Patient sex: M
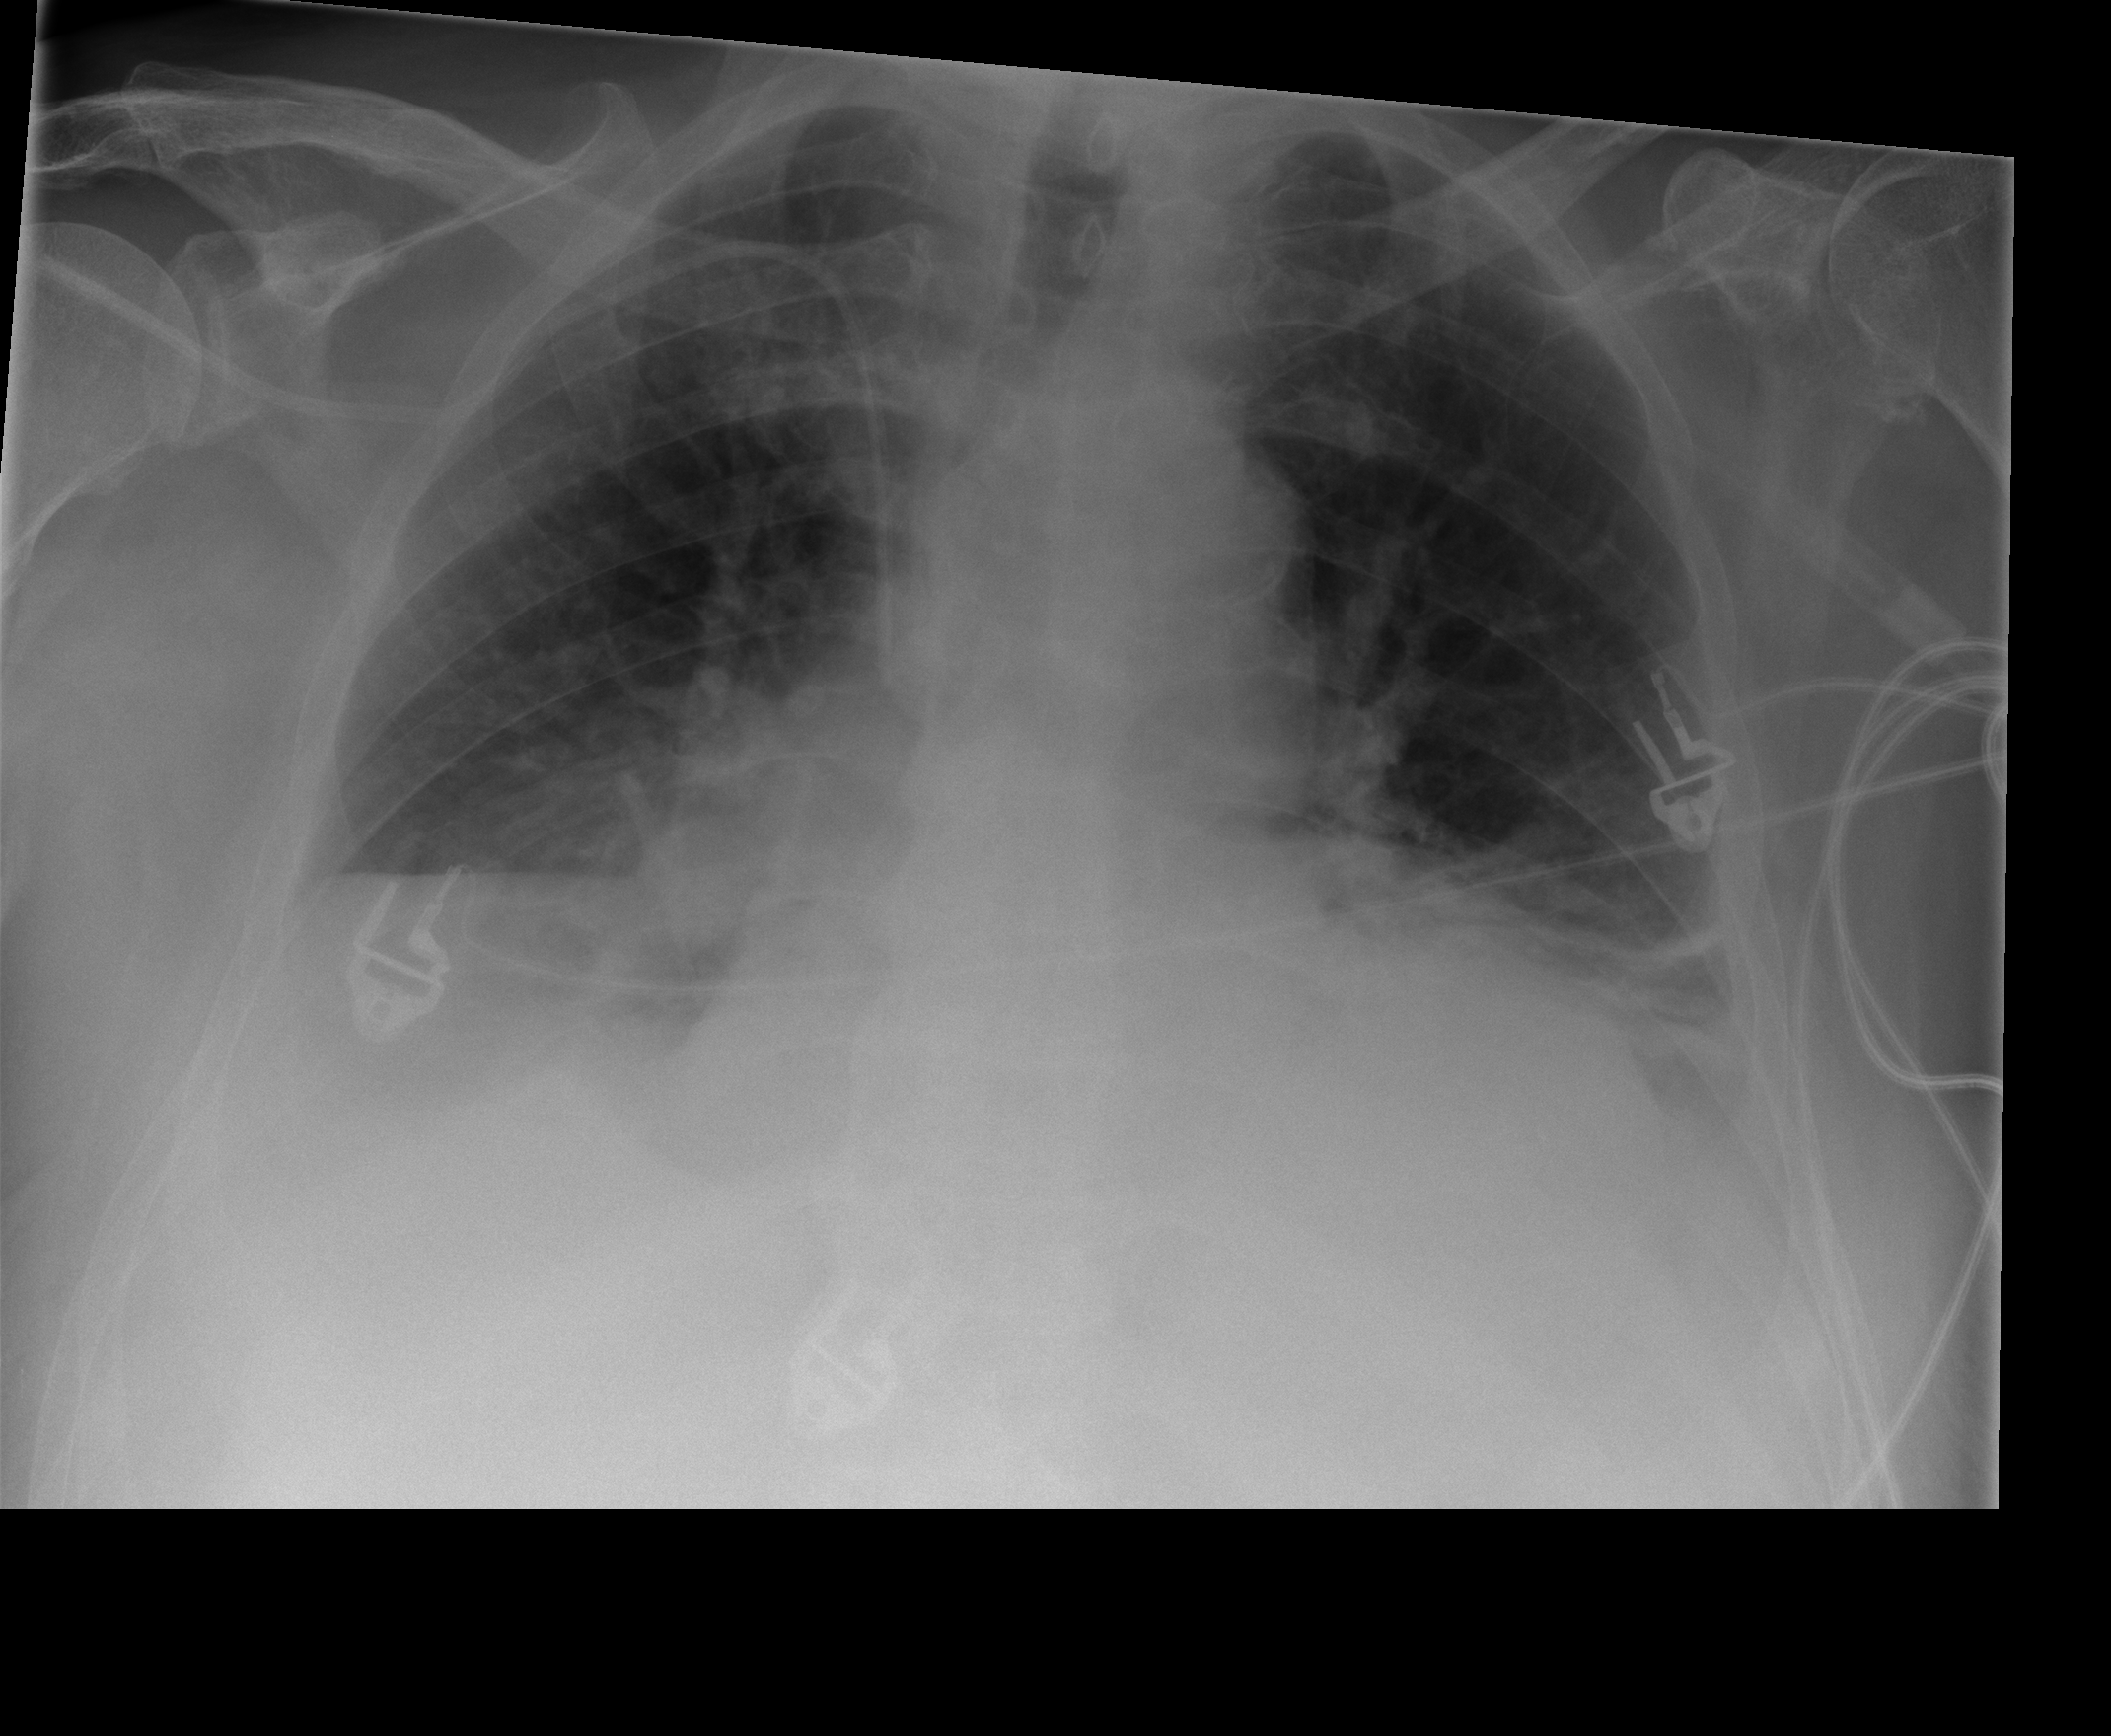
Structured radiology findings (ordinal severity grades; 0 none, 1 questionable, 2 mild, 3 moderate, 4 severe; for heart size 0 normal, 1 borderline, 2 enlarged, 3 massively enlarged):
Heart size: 2
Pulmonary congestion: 2
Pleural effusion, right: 3
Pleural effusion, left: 2
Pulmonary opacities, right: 1
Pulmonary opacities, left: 0
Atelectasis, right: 2
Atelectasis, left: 2